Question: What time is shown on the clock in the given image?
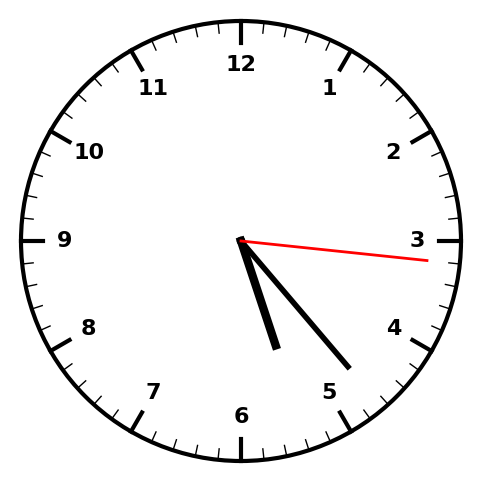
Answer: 05:23:16